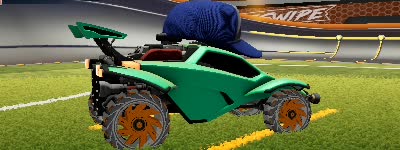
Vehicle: octane